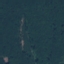
Land use / land cover class: Forest